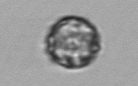
Label: Thalassiosira